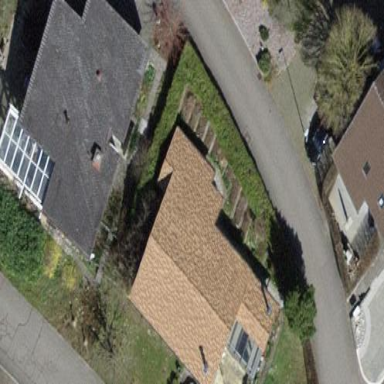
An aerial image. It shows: Building with flat roof.